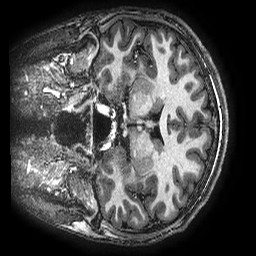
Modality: T1w
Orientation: coronal
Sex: male
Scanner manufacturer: ge
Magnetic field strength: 3 T
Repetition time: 0.00766 s
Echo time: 0.003476 s